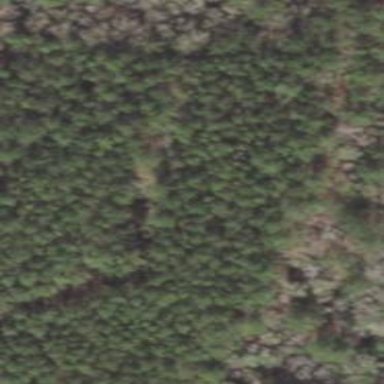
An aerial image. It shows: Forest area predominantly covered with needle-leaved trees.